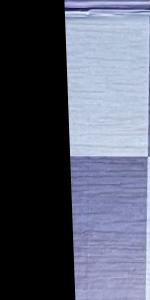
Label: Empty